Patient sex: F
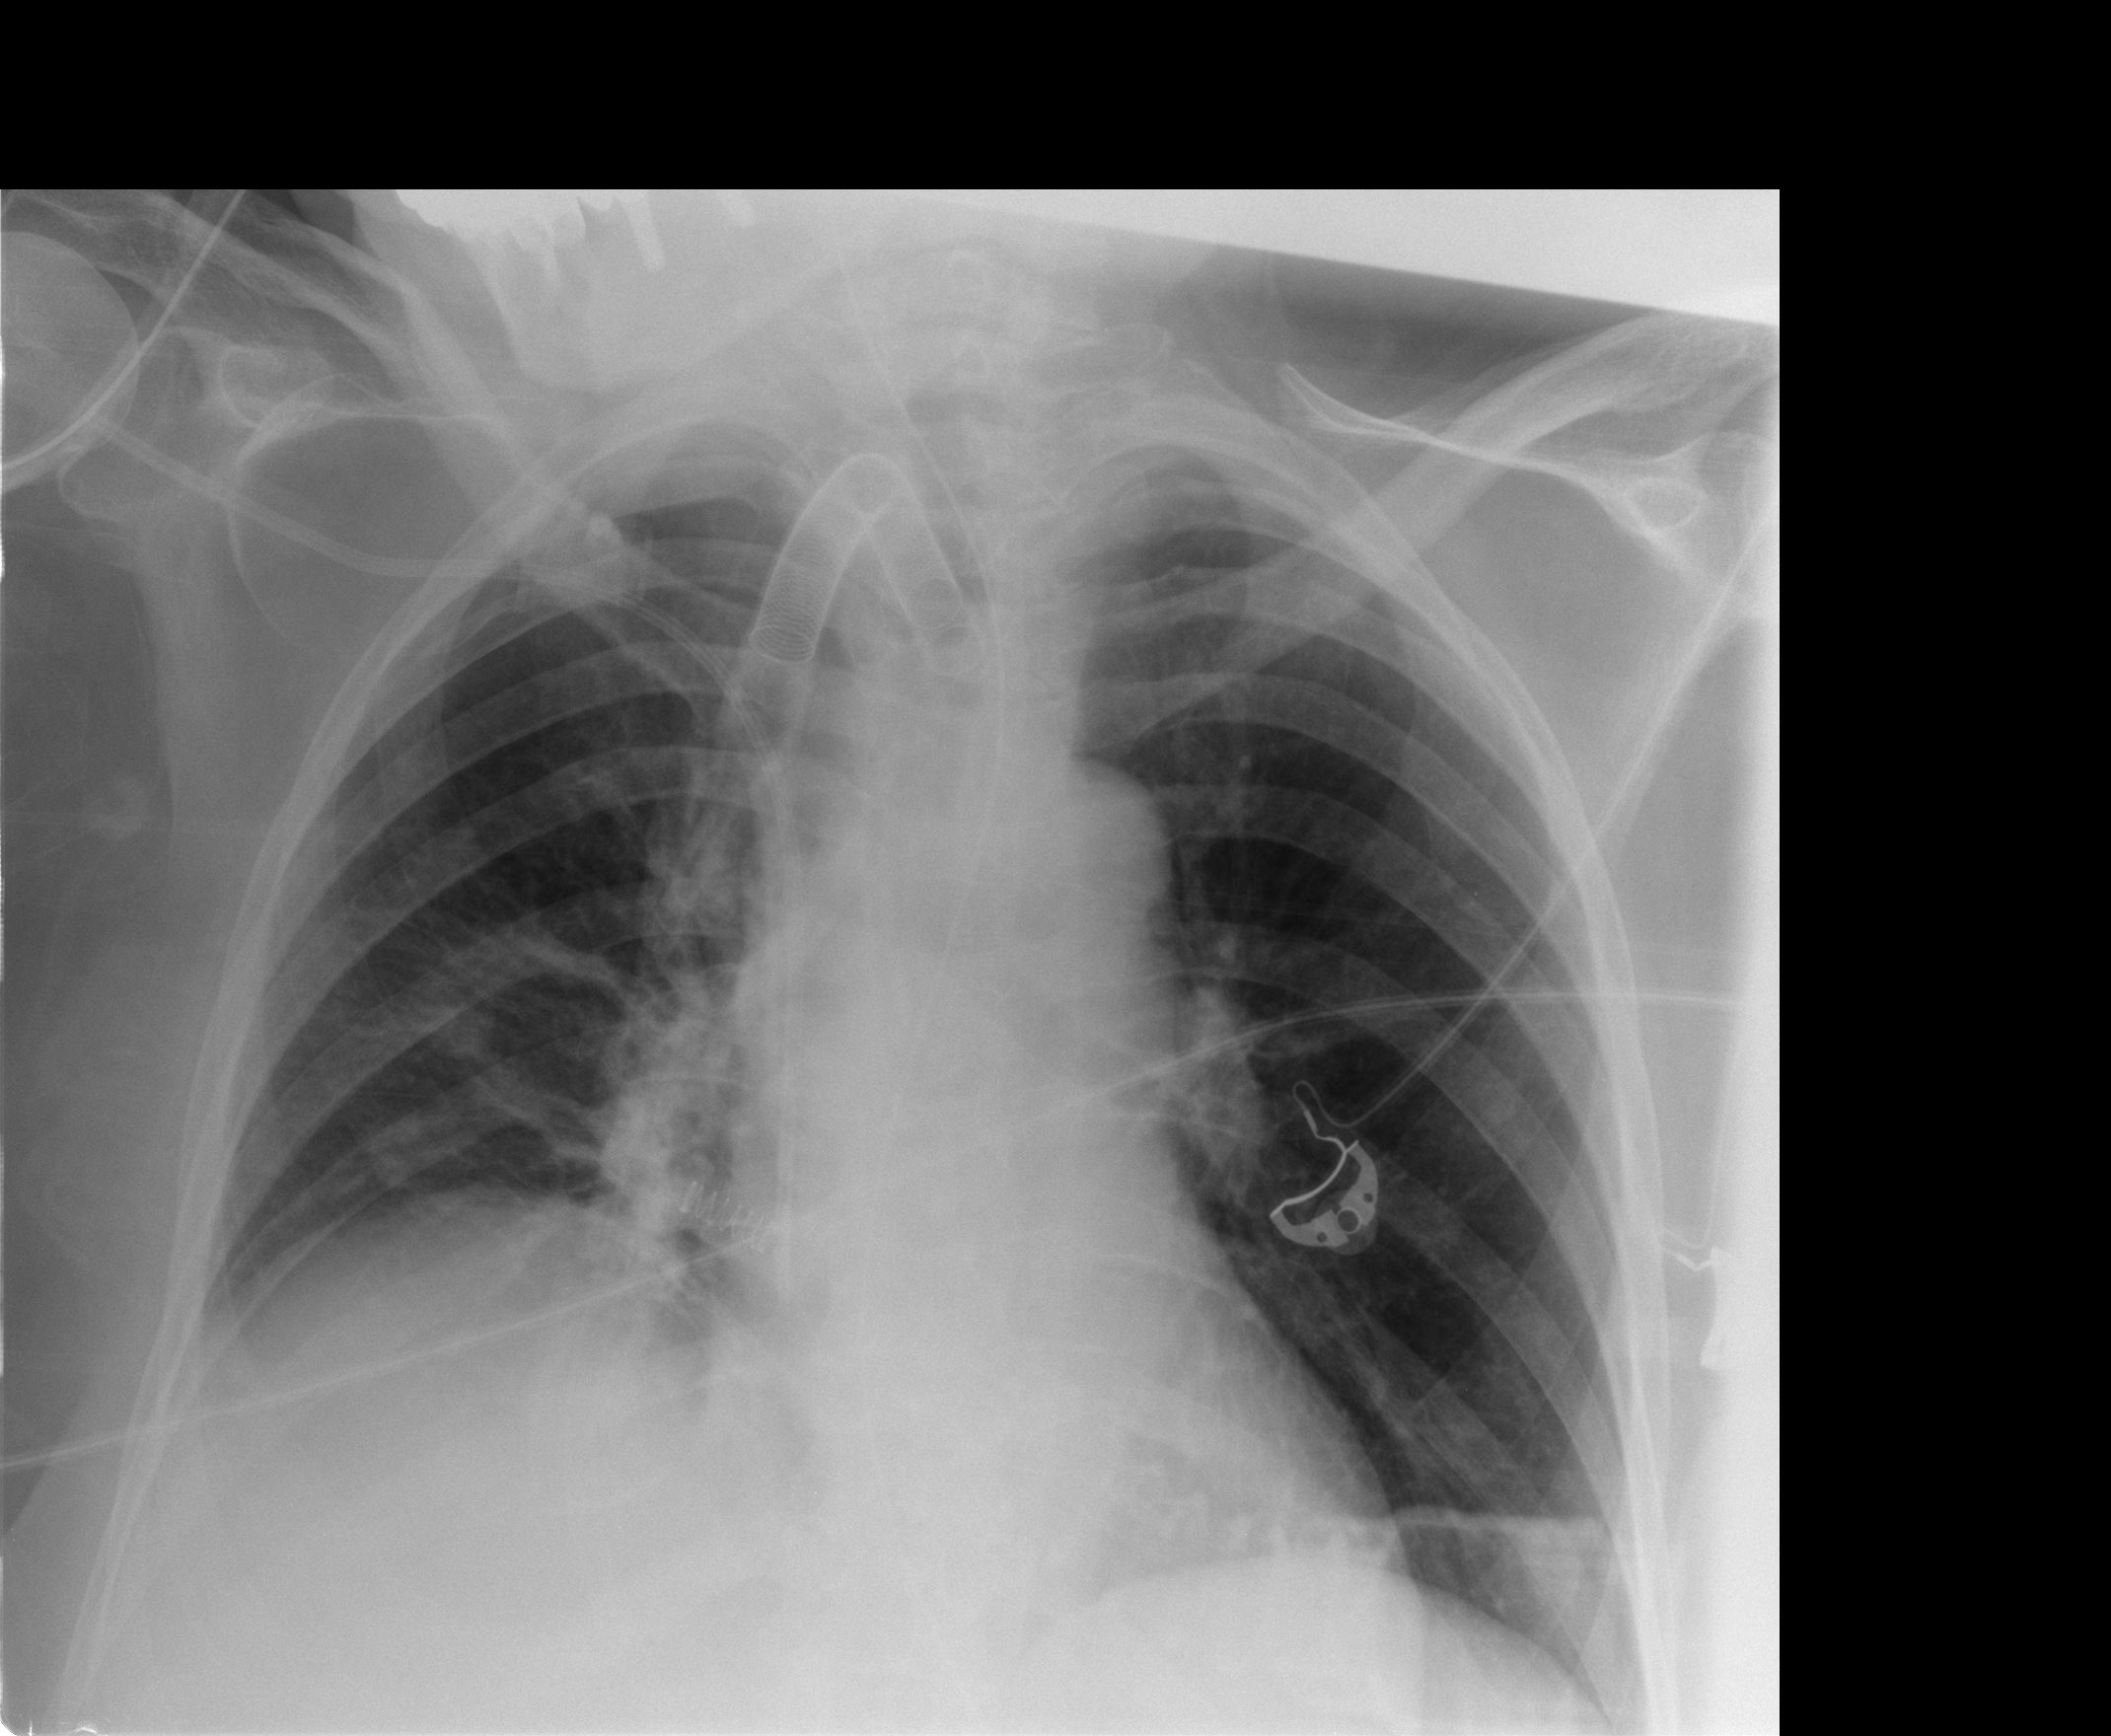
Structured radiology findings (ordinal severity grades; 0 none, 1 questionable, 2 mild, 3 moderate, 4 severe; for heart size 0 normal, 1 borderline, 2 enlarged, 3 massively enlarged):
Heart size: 0
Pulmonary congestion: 0
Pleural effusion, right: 0
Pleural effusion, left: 0
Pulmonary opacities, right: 1
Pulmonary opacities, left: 0
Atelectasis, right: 2
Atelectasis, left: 0